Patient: sex F, age 58
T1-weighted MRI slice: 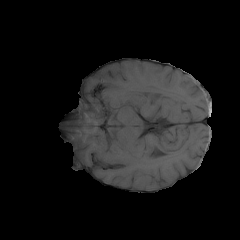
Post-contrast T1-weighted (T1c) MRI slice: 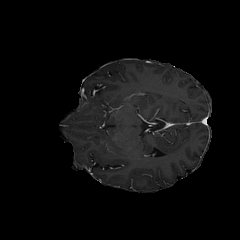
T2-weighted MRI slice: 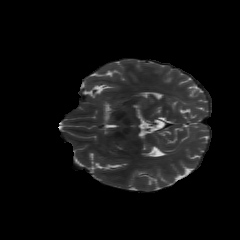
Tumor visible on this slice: no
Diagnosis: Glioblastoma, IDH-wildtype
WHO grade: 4